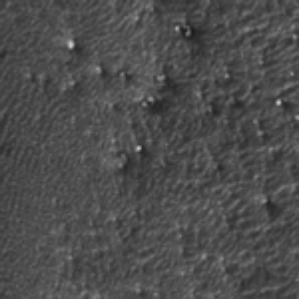
Label: frost